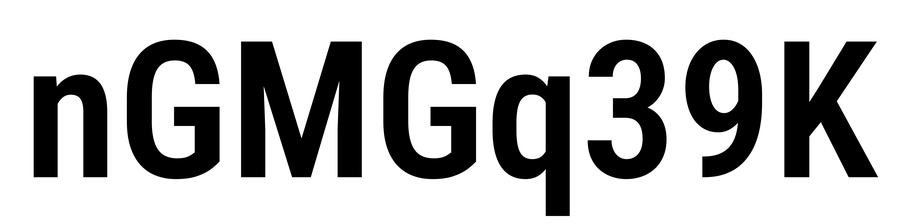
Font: Roboto_Condensed_SemiBold